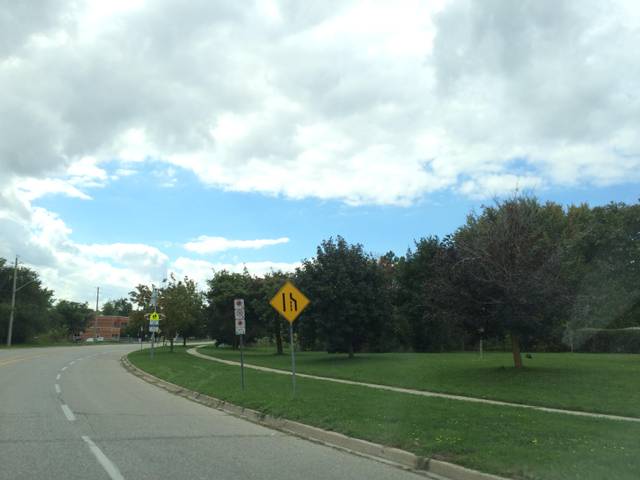
Region: Canada
Coordinates: 43.529, -80.292